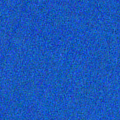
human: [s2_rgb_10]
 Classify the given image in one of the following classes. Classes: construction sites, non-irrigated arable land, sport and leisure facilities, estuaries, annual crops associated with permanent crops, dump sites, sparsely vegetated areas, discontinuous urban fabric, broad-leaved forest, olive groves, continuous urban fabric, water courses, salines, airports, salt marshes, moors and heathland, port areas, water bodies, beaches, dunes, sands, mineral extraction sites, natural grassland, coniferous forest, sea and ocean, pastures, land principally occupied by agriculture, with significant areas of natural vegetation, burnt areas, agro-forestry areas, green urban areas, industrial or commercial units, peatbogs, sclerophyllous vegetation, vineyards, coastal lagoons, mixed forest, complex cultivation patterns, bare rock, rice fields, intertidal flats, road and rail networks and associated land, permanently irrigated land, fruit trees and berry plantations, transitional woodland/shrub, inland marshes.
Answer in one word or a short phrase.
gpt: sea and ocean